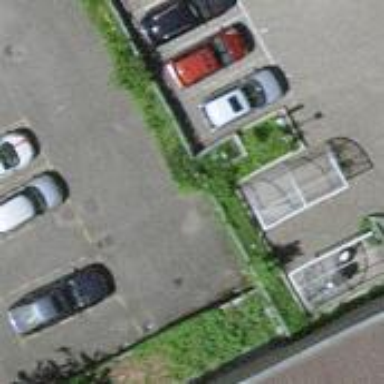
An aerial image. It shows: Retaining wall.